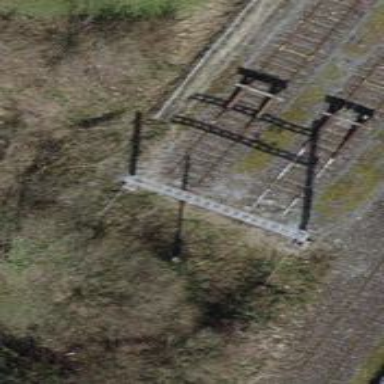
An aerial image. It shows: Railway buffer stop.